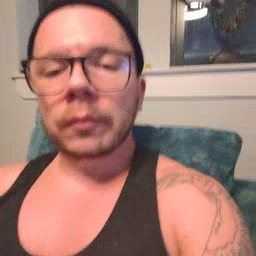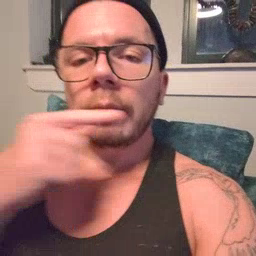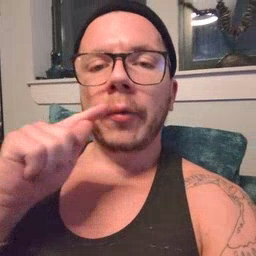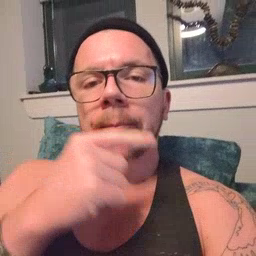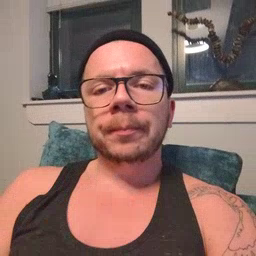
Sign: carrot